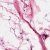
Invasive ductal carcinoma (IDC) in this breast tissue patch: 0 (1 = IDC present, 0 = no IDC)